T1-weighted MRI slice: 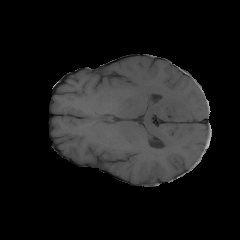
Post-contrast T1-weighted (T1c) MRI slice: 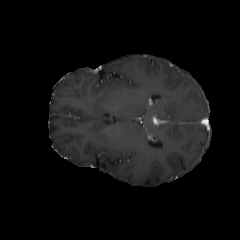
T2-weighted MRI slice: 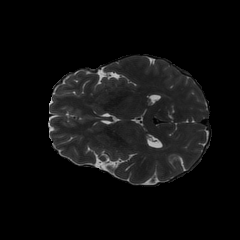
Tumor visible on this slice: no